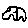
Label: car